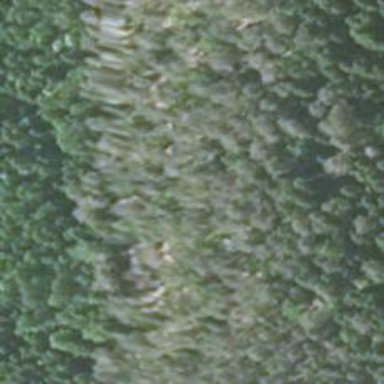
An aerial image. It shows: Cliff in nature.